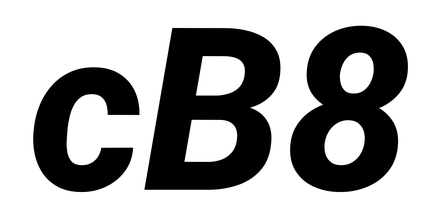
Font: Roboto-Italic_ExtraBold_Italic